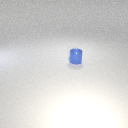
small blue metal cylinder